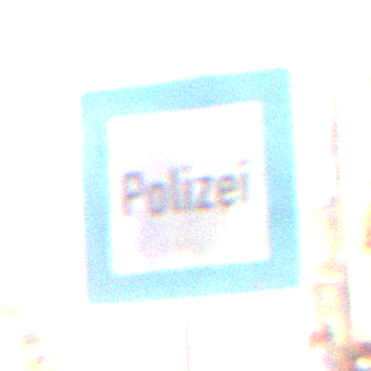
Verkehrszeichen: Polizei
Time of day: Midday
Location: Outdoor (Urban)
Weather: Clear
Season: NotSpecified
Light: Natural